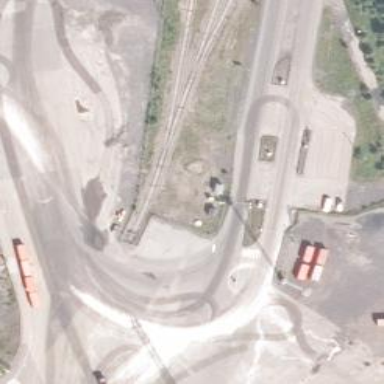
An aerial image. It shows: Railway yard used for servicing trains.